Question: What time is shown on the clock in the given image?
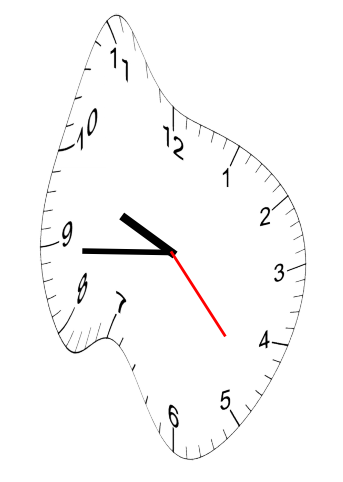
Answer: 09:44:23